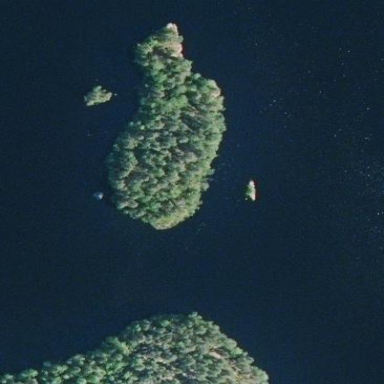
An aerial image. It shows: Image showing island.